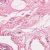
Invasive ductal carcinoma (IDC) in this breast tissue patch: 0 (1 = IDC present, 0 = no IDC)